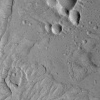
Atmospheric dust classification: not_dusty